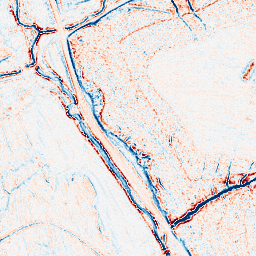
Category: edge_preserving
Decomposition family: anisotropic_diffusion
Decomposition parameters: iterations: 5
kappa: 30
gamma: 0.2
Upsampling method: sinc_hamming
Upsampling parameters: scale: 2
kernel_size: 4
Upsampling scale: 2